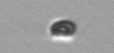
Label: nanoplankton_mix